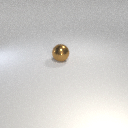
large brown metal sphere